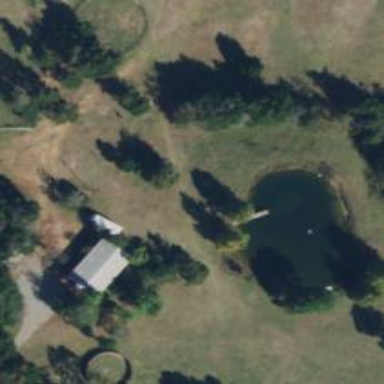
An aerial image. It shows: Pond with natural water.